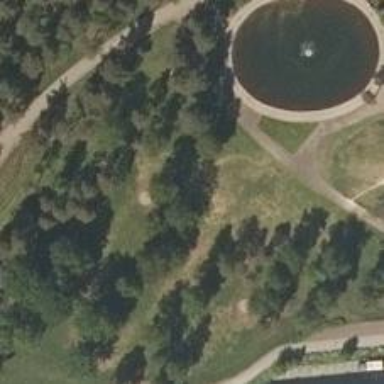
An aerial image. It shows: Disc golf basket.